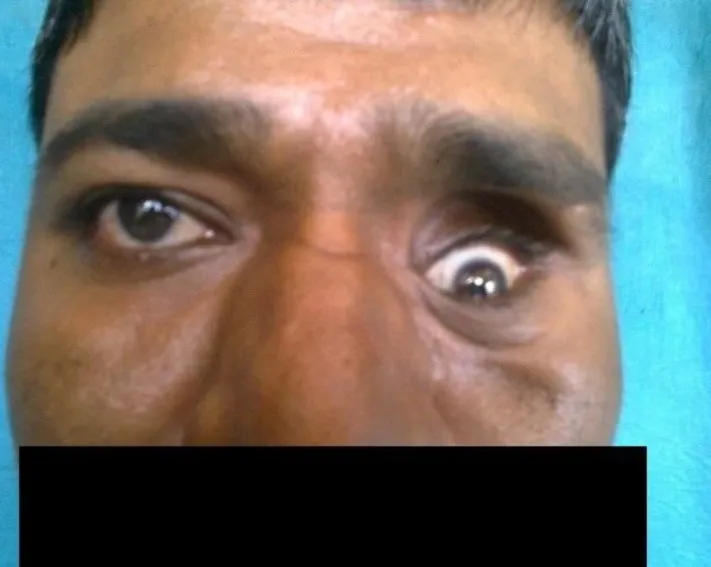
Photograph after antifungal treatment (Case 1.
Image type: medical_photograph (other_medical_photograph)